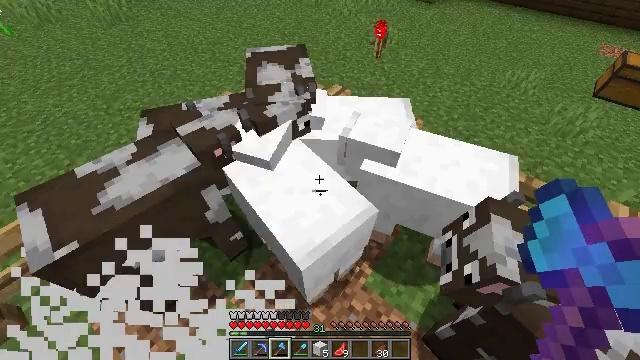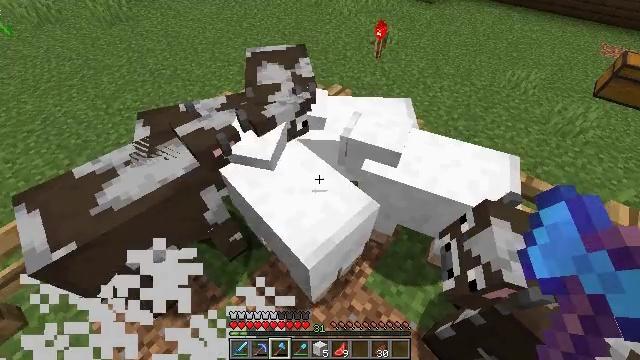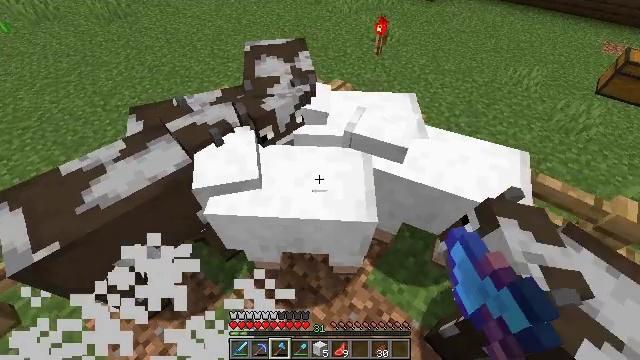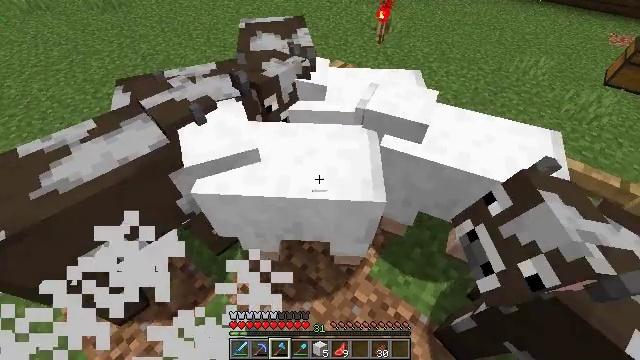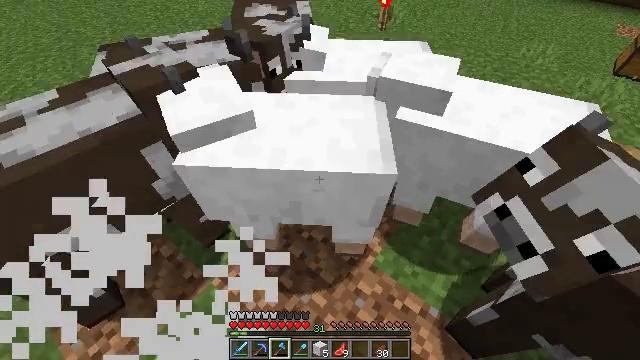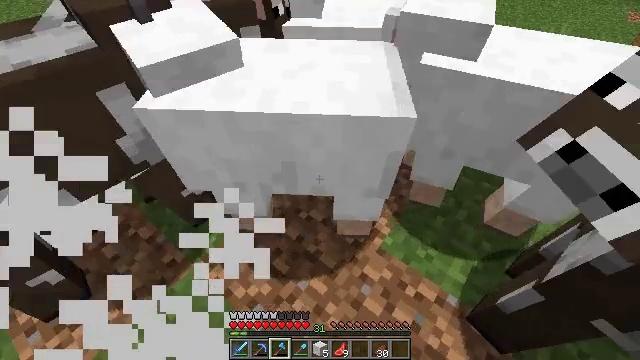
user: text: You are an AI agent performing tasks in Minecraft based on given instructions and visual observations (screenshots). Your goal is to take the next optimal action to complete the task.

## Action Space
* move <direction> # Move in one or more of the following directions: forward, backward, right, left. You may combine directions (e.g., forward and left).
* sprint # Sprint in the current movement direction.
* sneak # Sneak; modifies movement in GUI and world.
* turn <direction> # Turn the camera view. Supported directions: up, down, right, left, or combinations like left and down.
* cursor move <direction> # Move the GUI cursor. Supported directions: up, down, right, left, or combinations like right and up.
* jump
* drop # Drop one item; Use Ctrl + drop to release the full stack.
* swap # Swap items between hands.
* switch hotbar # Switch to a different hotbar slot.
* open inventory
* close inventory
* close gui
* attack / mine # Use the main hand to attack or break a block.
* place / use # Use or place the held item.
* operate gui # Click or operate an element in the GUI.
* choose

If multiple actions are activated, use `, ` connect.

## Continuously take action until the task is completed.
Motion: motion action
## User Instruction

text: Hunt animals.
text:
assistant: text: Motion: attack / mine
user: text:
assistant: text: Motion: attack / mine
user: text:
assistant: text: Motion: no_op
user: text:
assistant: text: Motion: no_op
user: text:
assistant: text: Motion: no_op
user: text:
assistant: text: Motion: no_op